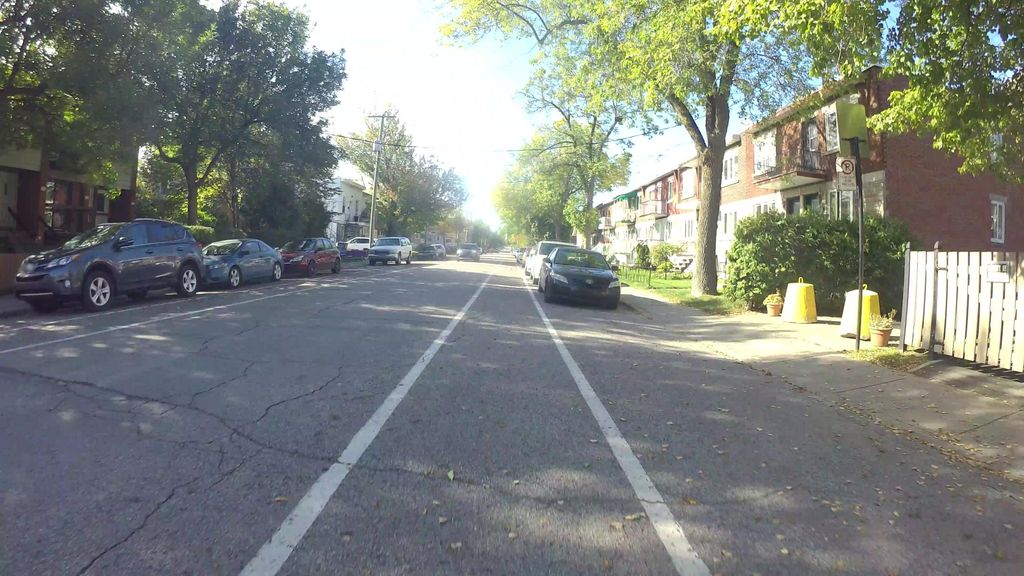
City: montreal